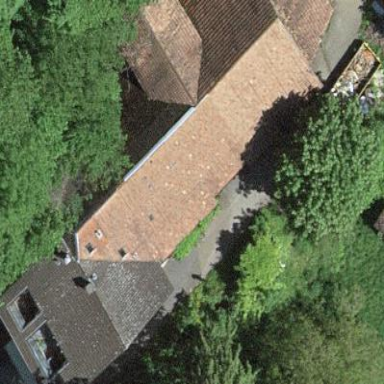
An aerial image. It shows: Farm building.